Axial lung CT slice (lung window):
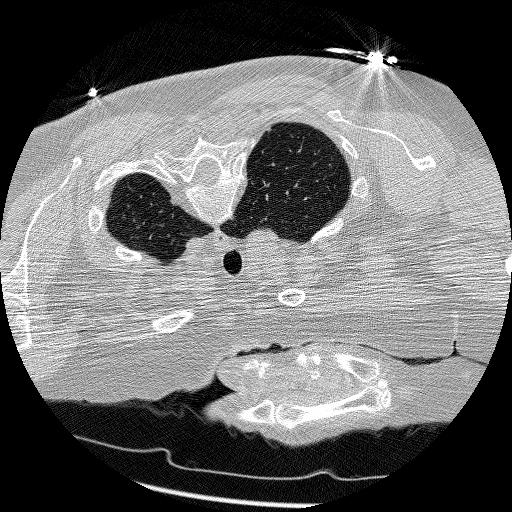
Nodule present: no